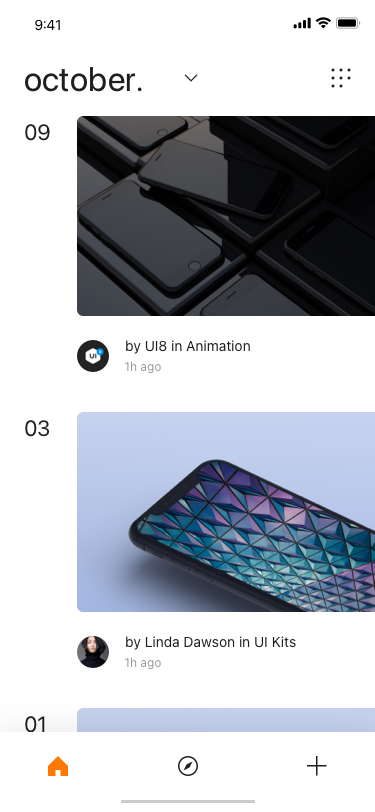
Text in this UI design:
09
by UI8 in Animation
1h ago
03
by Linda Dawson in UI Kits
1h ago
01
october.